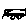
Label: car